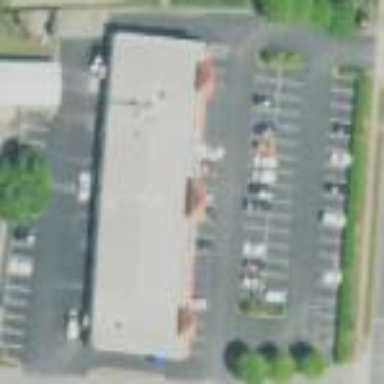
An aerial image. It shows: Retail area.